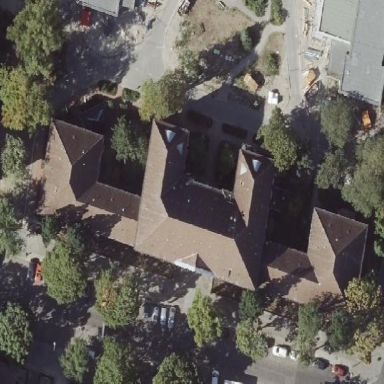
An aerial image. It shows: Hospital building.